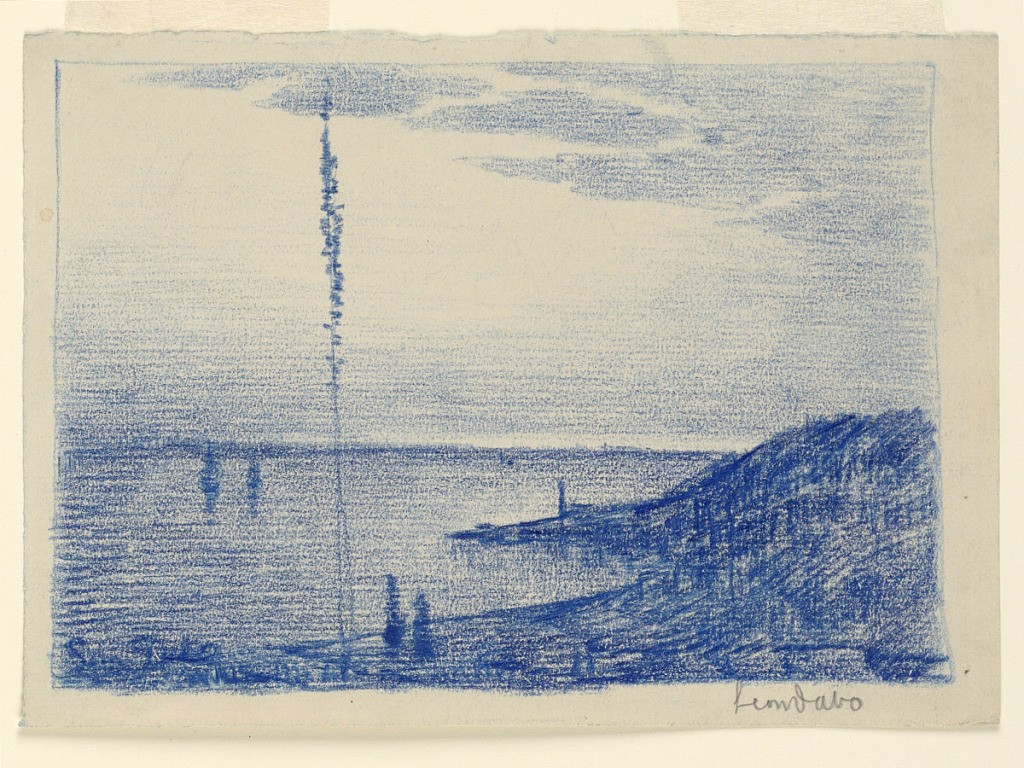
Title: Coastal Landscape
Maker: Leon Dabo, American, 1868–1960
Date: ca. 1890
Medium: Blue crayon on paper
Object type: Drawing
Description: A body of water, with gently rising bank at right. A tall, lone tree in the left foreground. Two ships in the distance.